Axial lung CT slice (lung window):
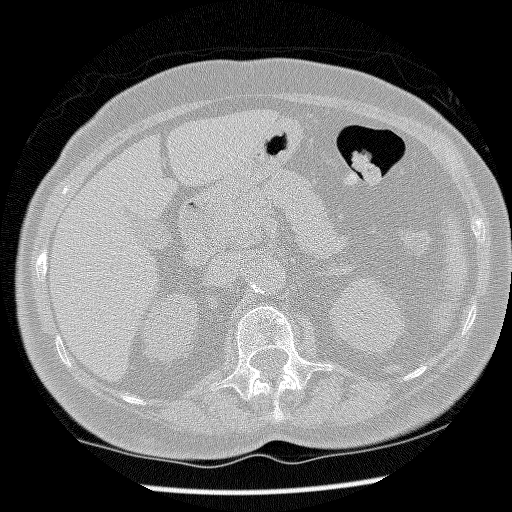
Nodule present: no